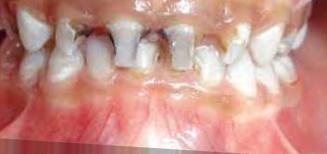
Condition: Caries